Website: bh-photo
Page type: gifting
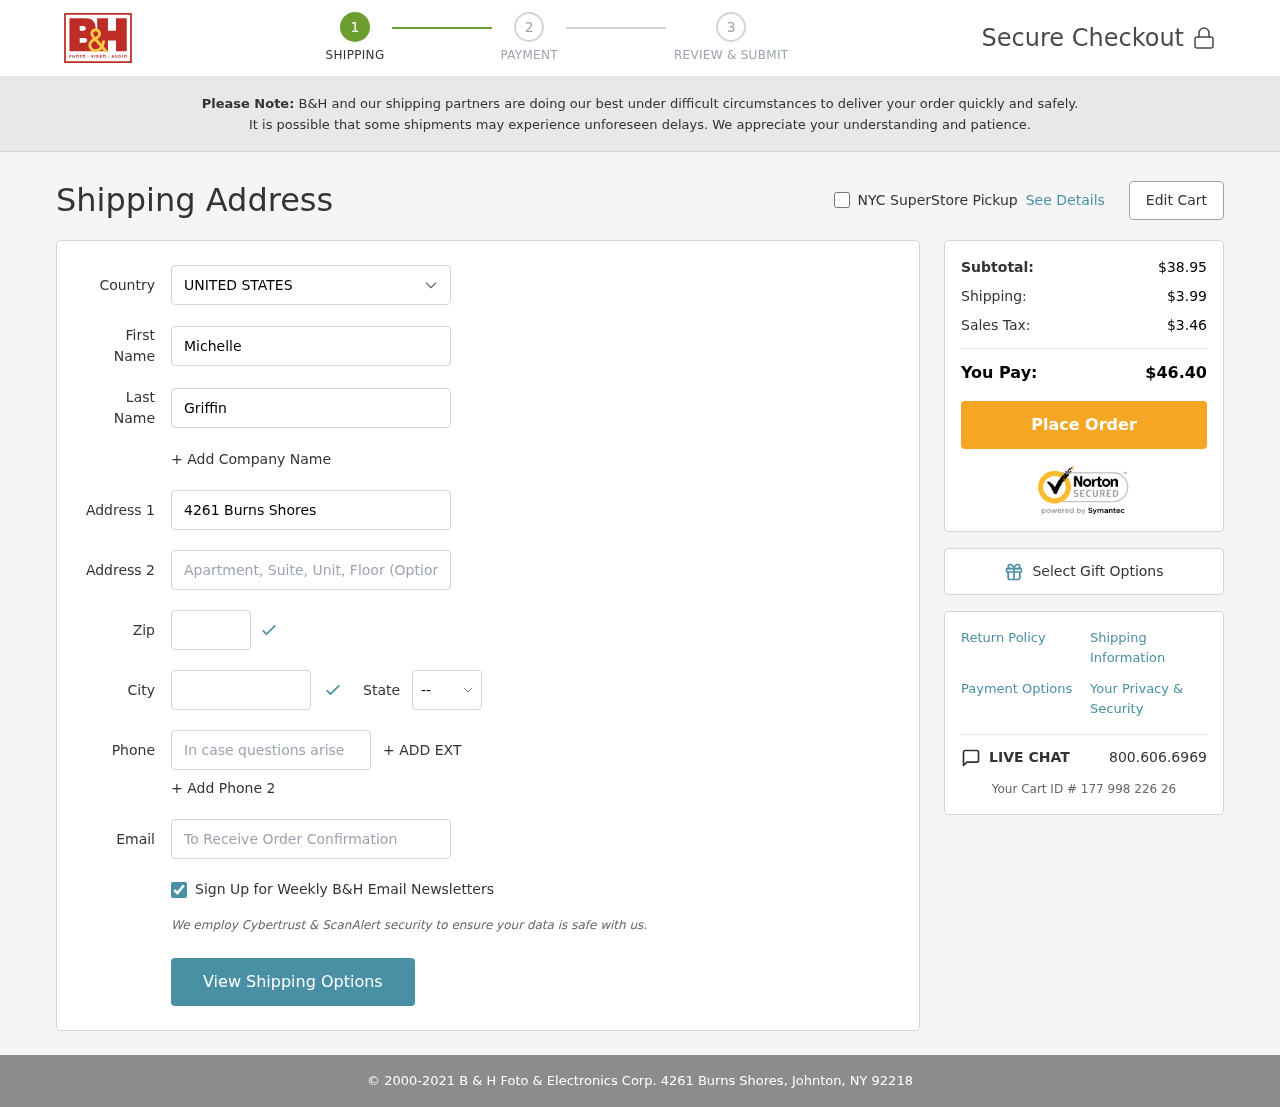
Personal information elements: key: PII_CITY
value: Johnton
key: PII_COUNTRY
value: United States
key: PII_EMAIL
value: michelle_griffin@gmail.com
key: PII_FIRSTNAME
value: Michelle
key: PII_LASTNAME
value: Griffin
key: PII_PHONE
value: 5387130401
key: PII_POSTCODE
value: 92218
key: PII_STATE_ABBR
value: NY
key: PII_STREET
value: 4261 Burns Shores
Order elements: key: ORDER_SUBTOTAL
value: $38.95
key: ORDER_SHIPPING_COST
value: $3.99
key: ORDER_TAX
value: $3.46
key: ORDER_TOTAL
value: $46.40
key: ORDER_ID
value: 177 998 226 26